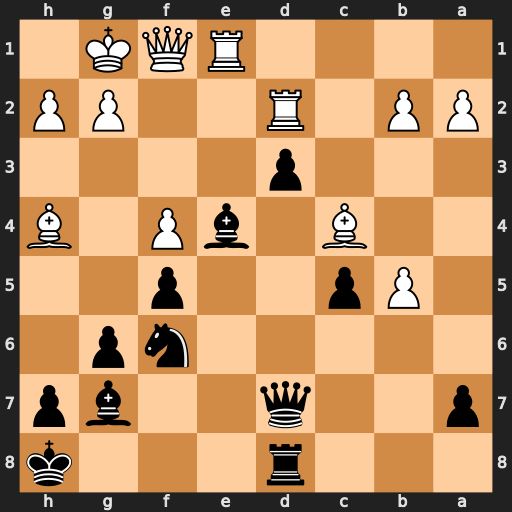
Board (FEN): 3r3k/p2q2bp/5np1/1Pp2p2/2B1bP1B/3p4/PP1R2PP/4RQK1
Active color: b
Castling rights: -
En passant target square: -
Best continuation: Qd4+ Kh1 Qxc4